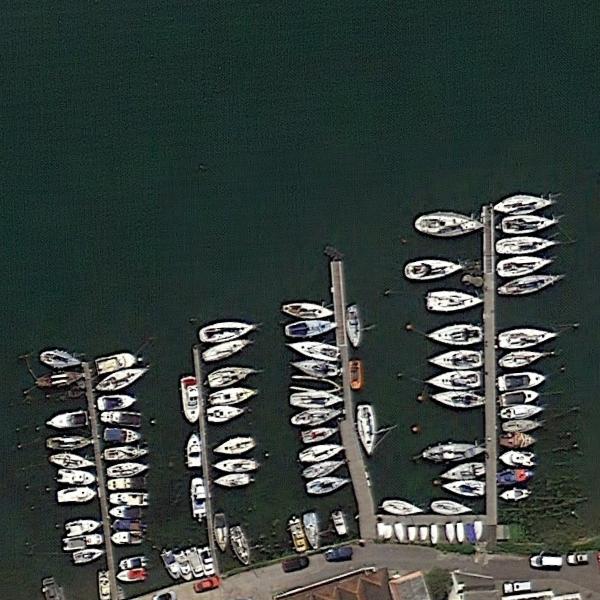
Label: Port